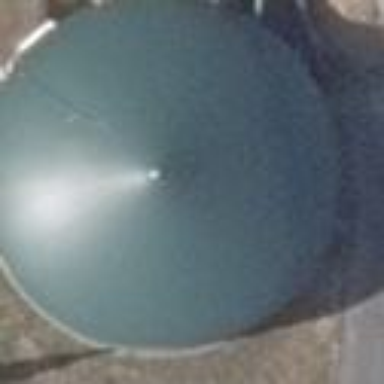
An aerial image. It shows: Building with round covered reservoir that serves as power generator.